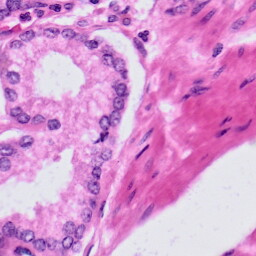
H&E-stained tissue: Prostate